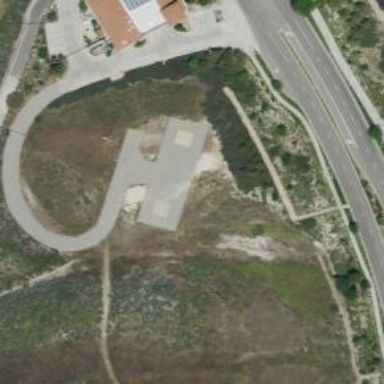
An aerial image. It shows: Image of helipad at airport.